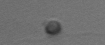
Label: nanoplankton_mix